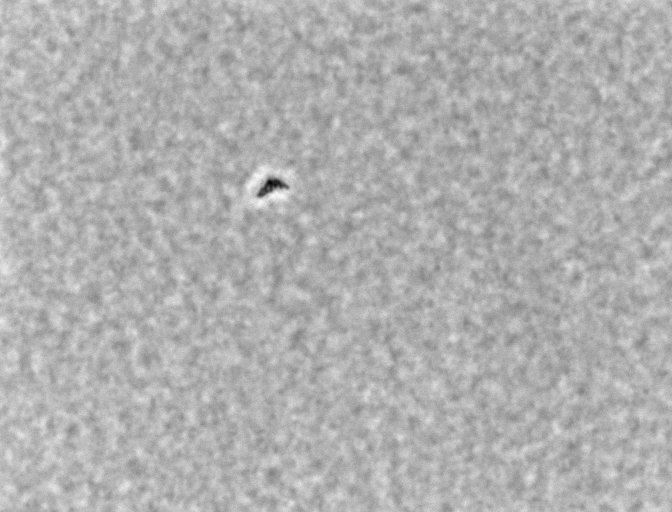
Listeria innocua